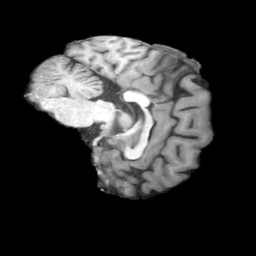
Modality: T1w
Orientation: sagittal